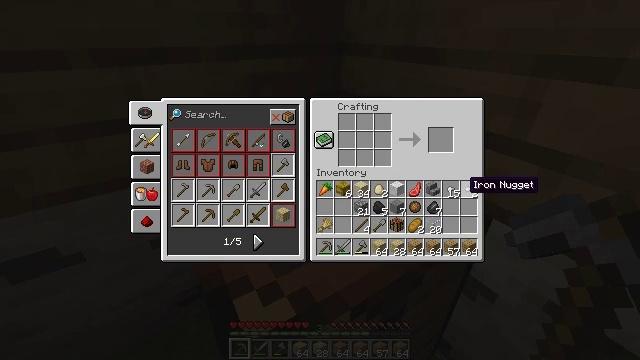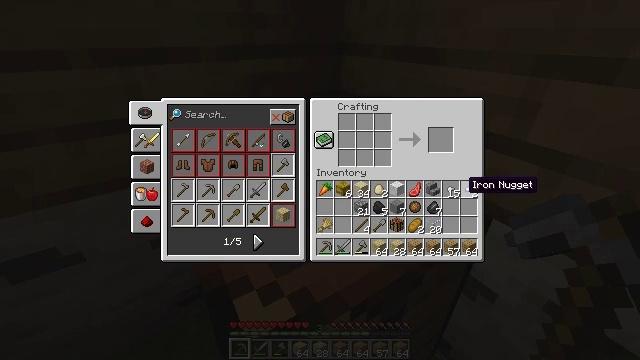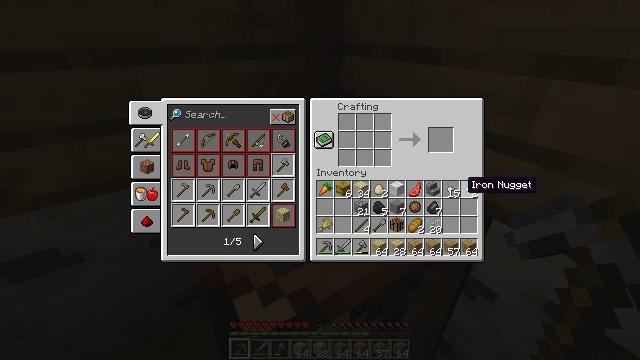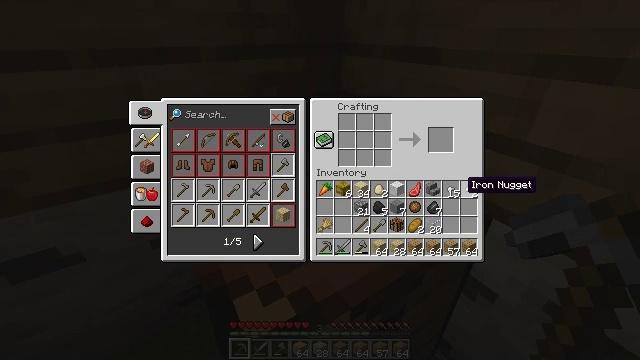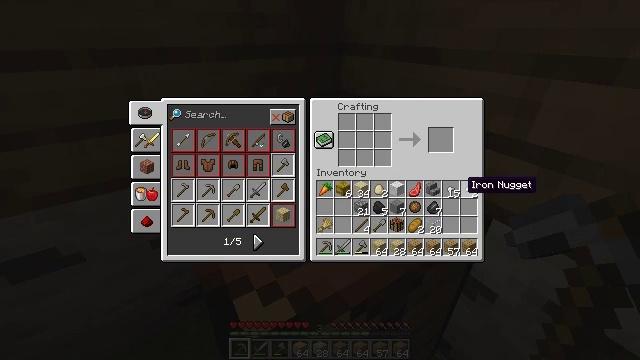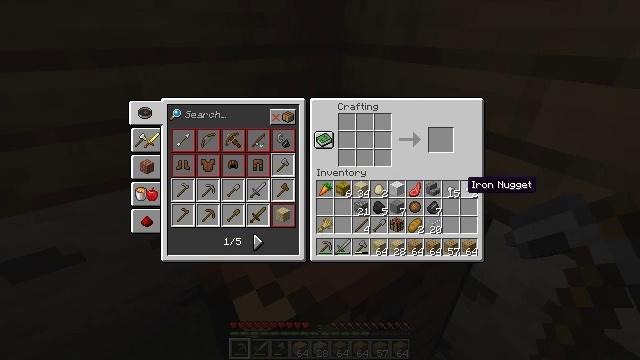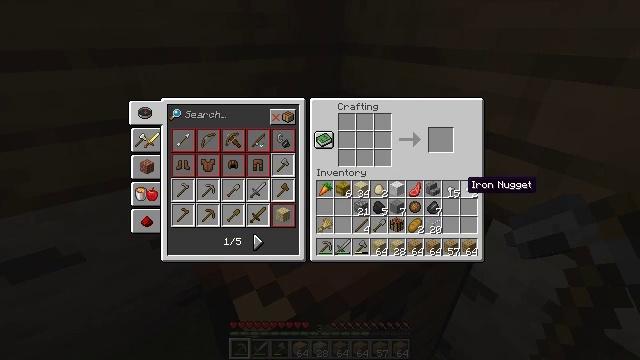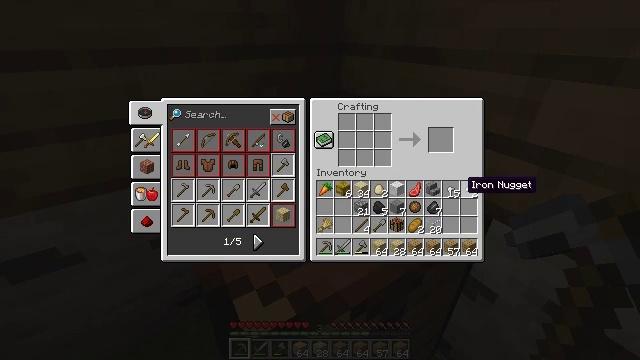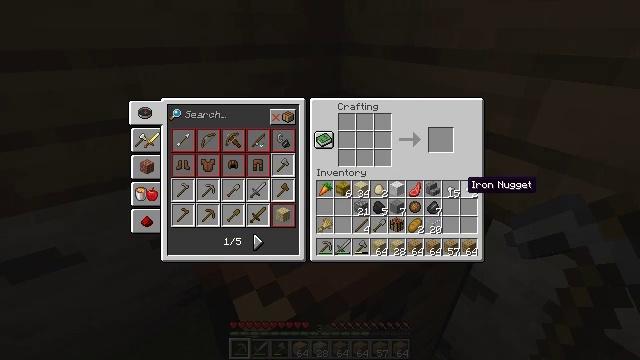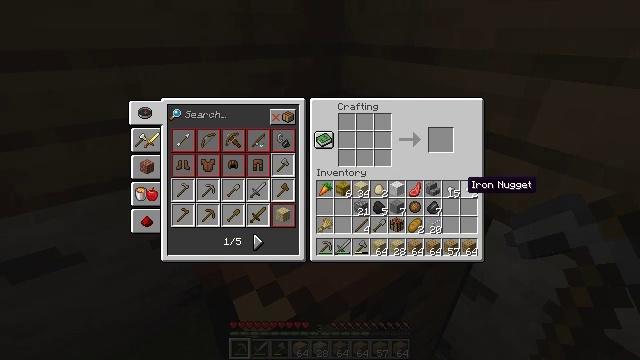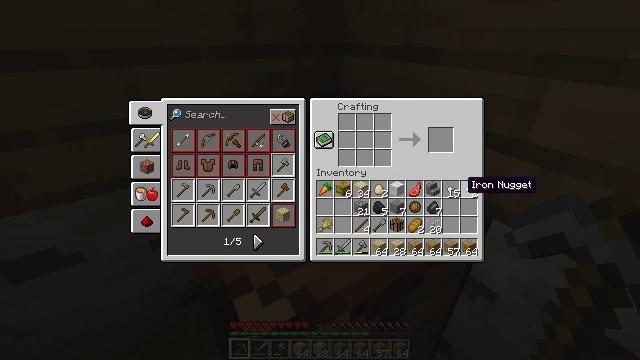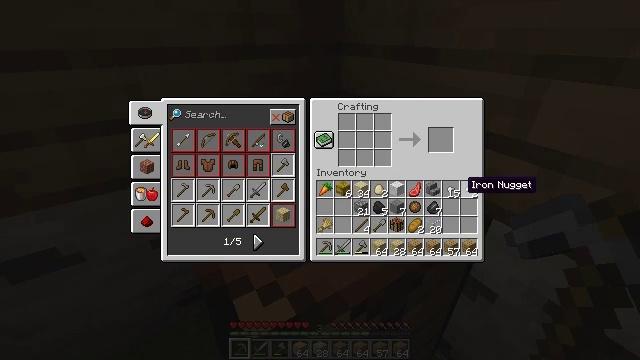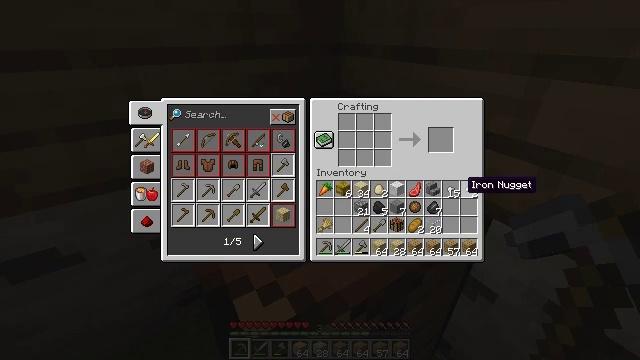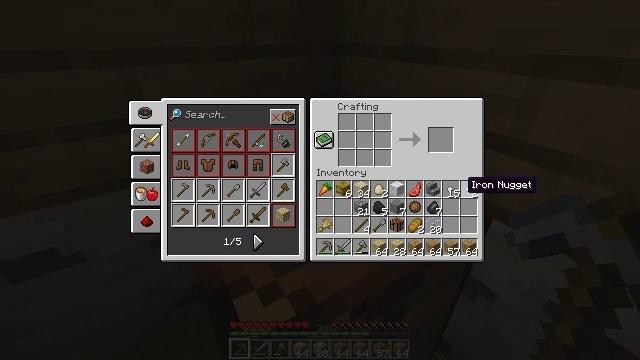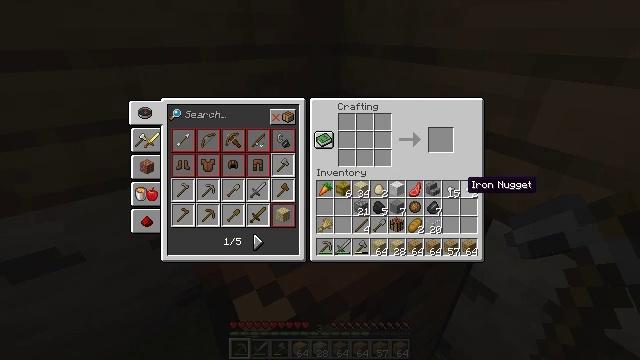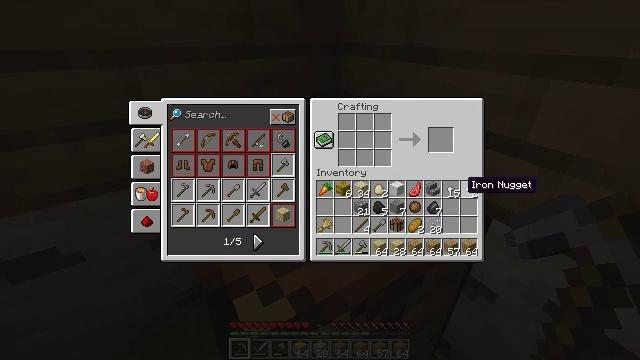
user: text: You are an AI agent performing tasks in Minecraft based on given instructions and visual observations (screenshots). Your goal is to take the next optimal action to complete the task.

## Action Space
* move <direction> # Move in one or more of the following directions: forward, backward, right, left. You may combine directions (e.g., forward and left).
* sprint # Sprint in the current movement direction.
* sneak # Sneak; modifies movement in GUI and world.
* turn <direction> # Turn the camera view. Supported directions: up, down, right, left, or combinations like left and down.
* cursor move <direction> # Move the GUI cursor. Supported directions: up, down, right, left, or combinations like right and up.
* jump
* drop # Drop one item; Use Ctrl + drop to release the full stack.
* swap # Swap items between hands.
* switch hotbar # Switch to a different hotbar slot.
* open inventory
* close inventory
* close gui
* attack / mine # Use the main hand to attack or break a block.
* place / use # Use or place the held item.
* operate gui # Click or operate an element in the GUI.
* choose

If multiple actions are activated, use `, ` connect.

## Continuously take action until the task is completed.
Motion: motion action
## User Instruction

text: Pick up the white bed by breaking it.
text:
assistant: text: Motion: no_op
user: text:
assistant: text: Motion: no_op
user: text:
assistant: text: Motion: no_op
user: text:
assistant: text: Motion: no_op
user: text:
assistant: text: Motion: no_op
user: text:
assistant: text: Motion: no_op
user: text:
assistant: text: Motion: no_op
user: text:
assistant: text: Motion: no_op
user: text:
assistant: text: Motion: no_op
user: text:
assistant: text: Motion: no_op
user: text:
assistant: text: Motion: no_op
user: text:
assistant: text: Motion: no_op
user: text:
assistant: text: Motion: no_op
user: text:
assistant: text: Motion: no_op
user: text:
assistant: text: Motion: no_op
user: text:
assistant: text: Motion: no_op
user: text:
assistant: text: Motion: no_op
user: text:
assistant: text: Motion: no_op
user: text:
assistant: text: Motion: no_op
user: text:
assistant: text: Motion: no_op
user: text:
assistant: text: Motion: no_op
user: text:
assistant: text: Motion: no_op
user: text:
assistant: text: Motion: no_op
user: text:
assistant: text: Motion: no_op
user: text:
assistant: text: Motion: close inventory
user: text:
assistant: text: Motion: close inventory
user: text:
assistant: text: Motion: close inventory
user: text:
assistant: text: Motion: close inventory
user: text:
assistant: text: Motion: close inventory
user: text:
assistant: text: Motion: no_op